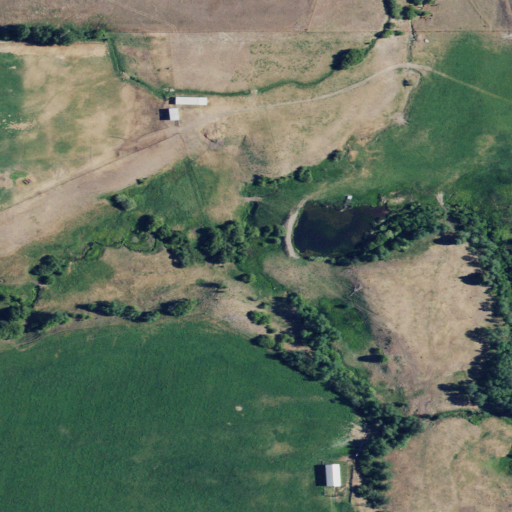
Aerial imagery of valley in Idaho named South Ant Canyon containing cultivated crops, woody wetlands, shrub, and open development